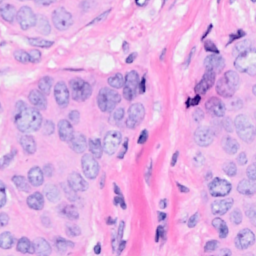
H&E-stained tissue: Breast